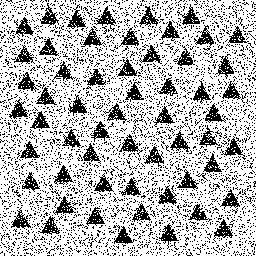
Squares: 0
Triangles: 57
Stars: 0
Total shapes: 57